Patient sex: M
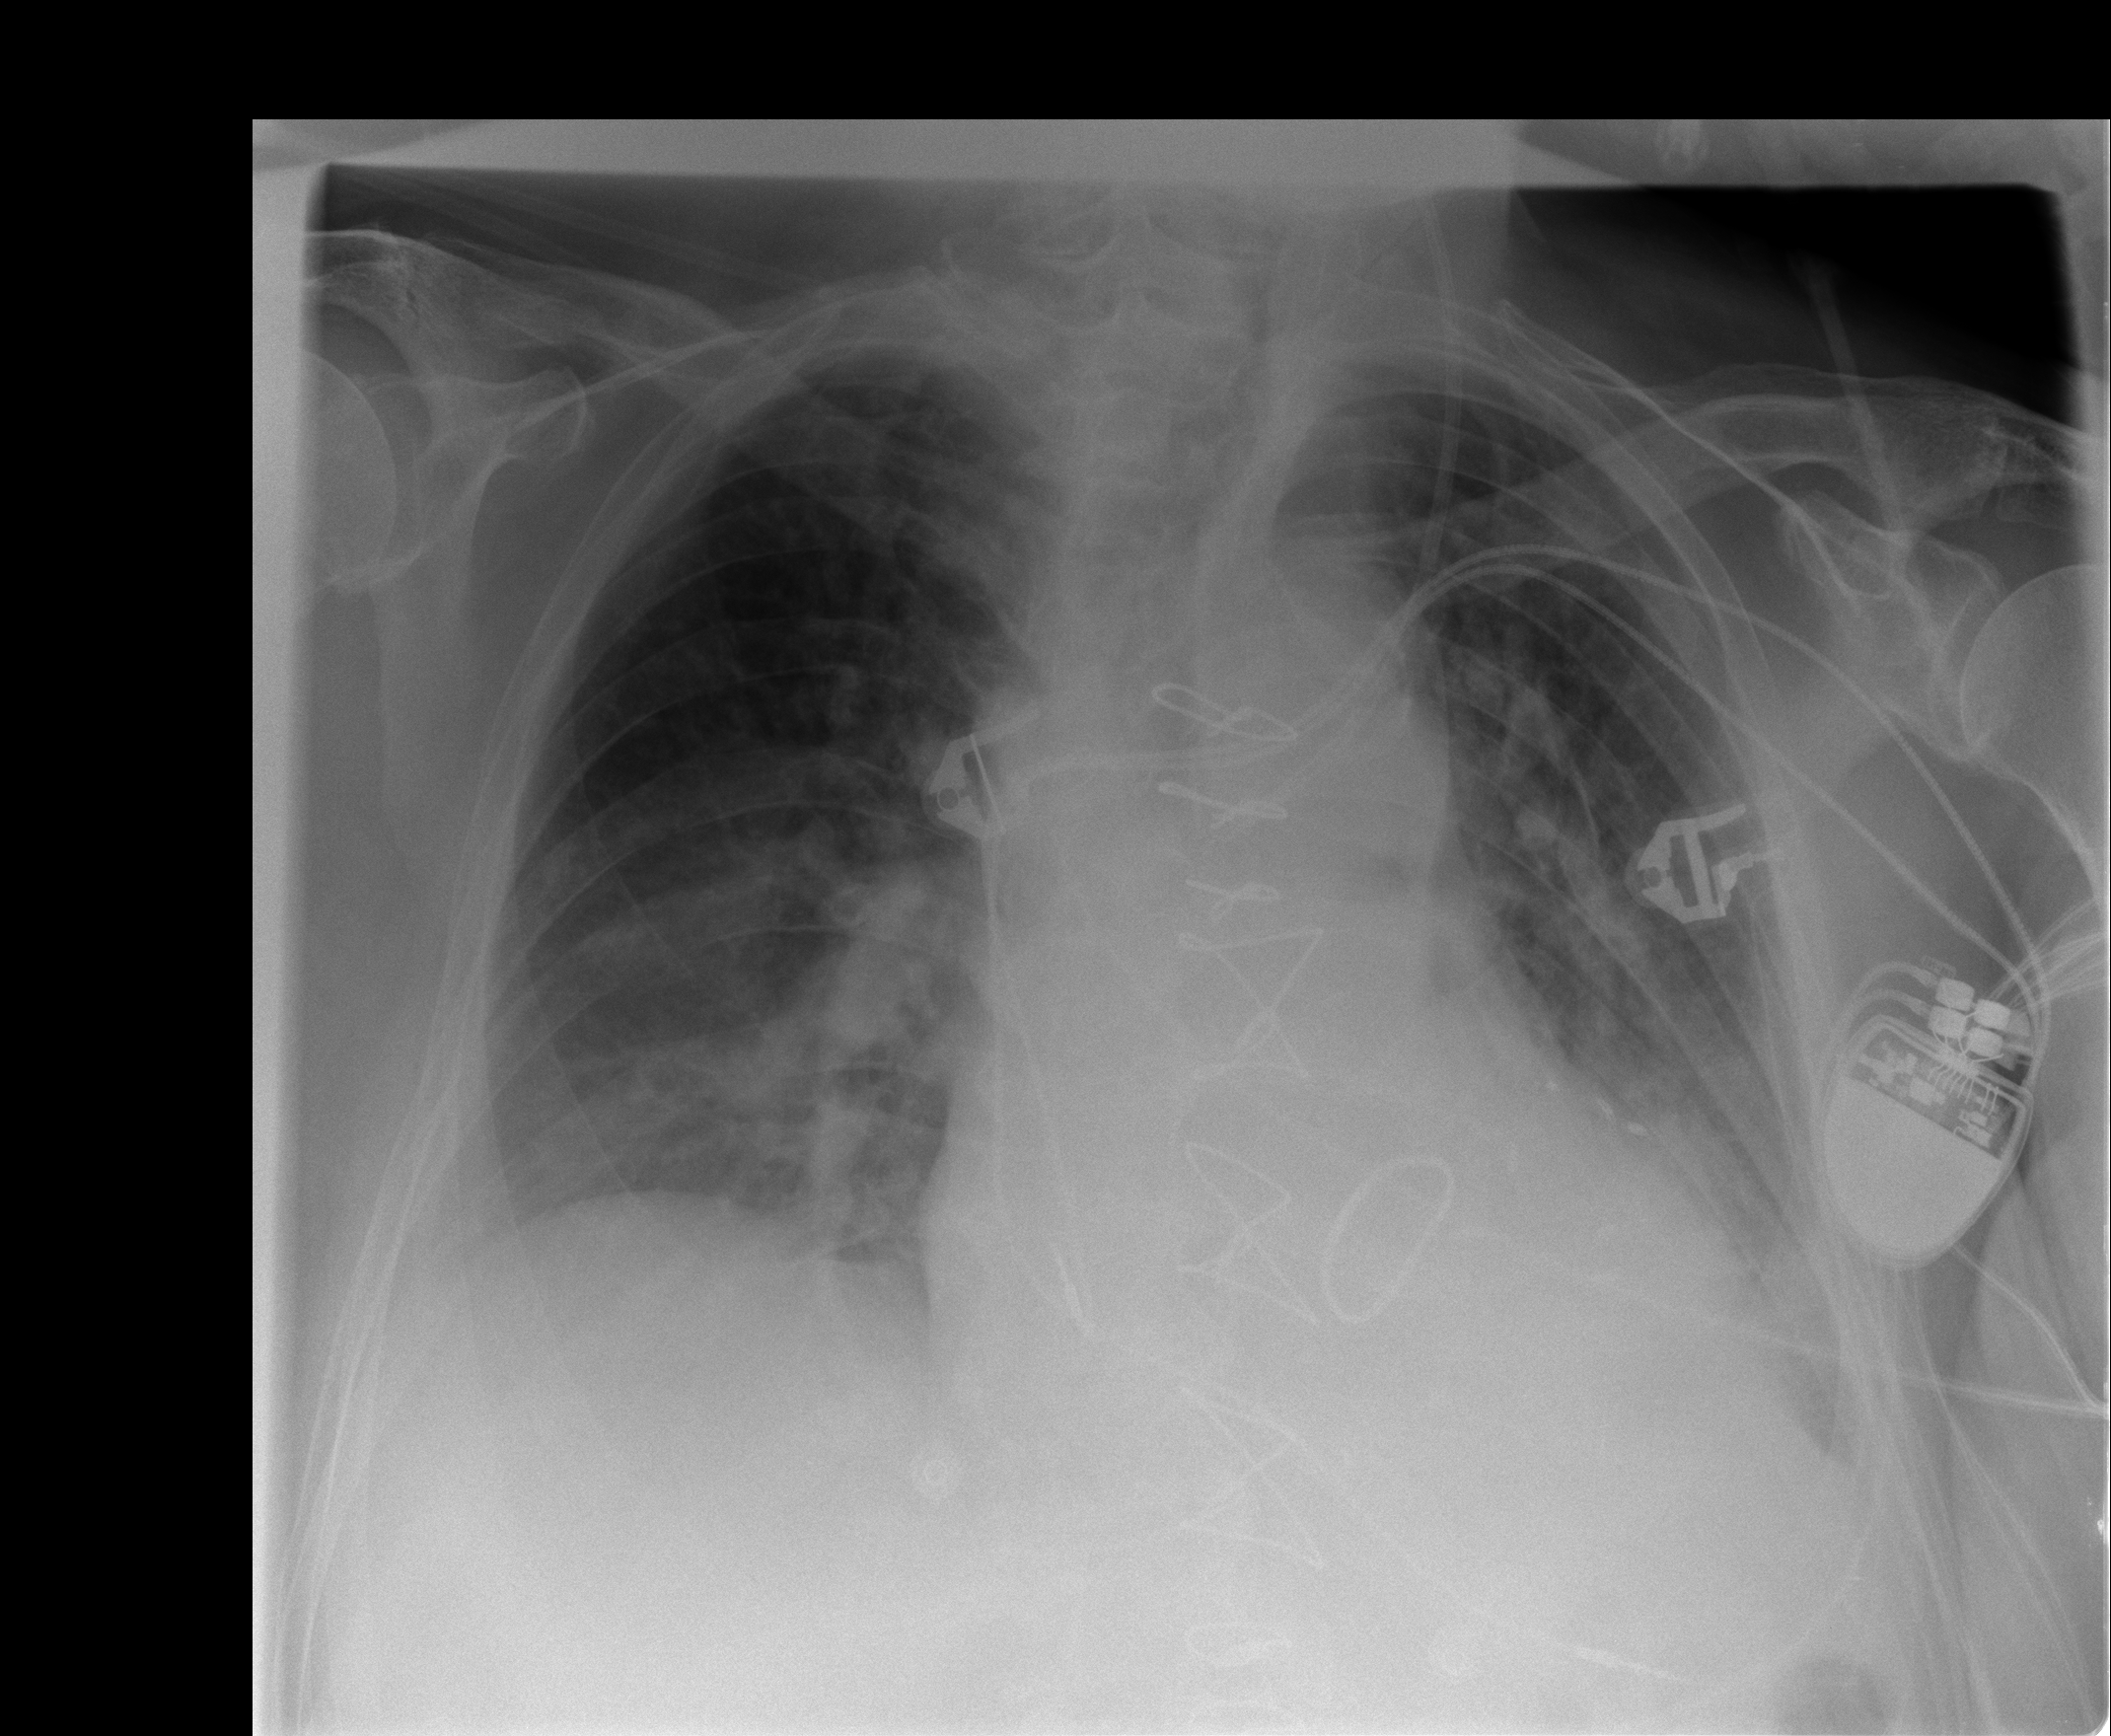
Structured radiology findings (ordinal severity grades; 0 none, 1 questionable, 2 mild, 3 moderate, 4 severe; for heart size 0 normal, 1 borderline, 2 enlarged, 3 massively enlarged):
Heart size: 1
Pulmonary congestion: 2
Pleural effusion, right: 2
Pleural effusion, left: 1
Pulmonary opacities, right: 2
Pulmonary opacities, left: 1
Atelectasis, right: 2
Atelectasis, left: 2